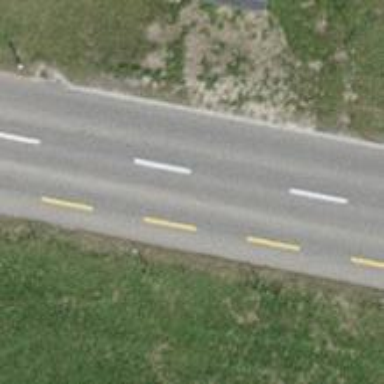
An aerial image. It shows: Tertiary road with asphalt surface. The road has cycle lane on the left side.